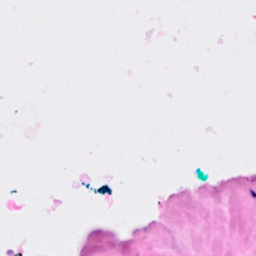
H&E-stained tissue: Breast